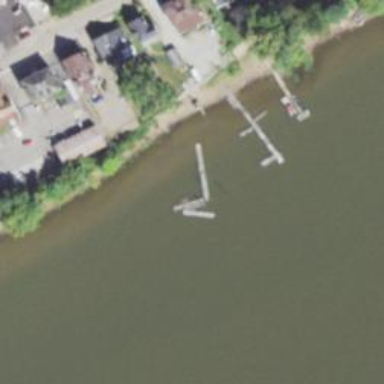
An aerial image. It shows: Pier with mooring facilities.